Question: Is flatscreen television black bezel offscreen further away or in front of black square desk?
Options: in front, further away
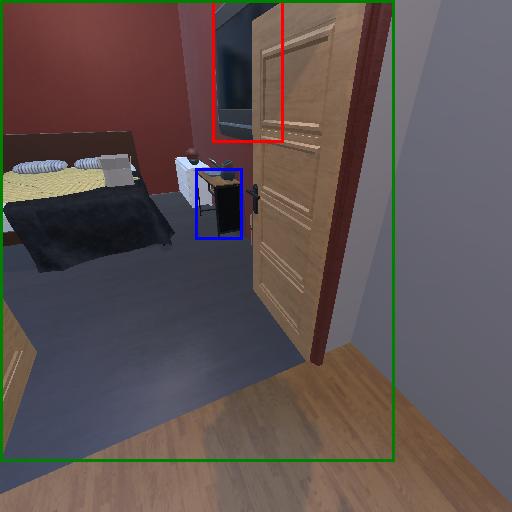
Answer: in front